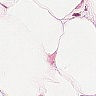
Metastatic tissue present: no